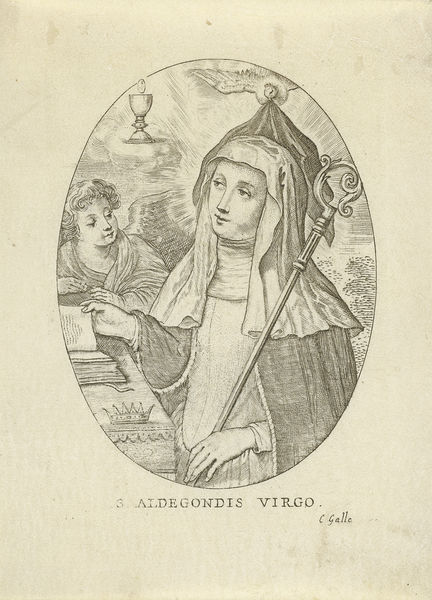
Titel: H. Aldegondis van Maubeuge
Künstler: Cornelis (II) Galle
Standort: Amsterdam
Institution: Rijksmuseum
Schlagwörter: crown, religious, table, angel, light, oval, saint, virgin, madonna, dove, book, candle, mary, staff, angle, text, veil, holy, chalice, holy ghost, rays, name, medaillon, challice, challace, chalic, virgo, aldegondis, staf, c galle